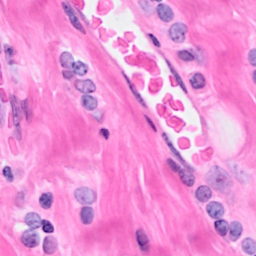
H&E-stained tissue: Breast